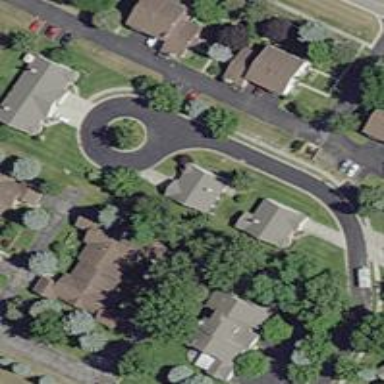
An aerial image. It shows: Turning loop on the road.